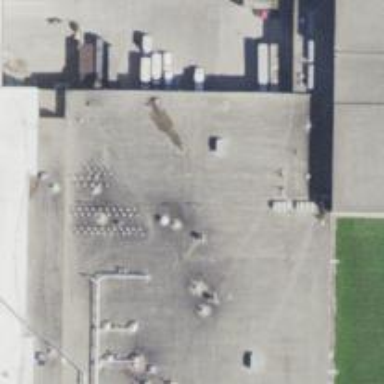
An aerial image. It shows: Industrial building.